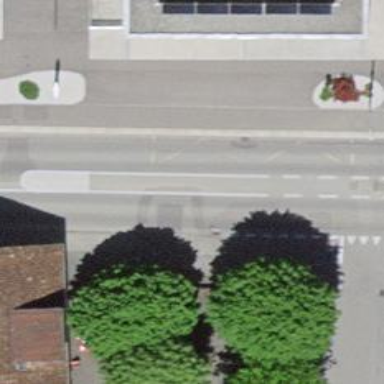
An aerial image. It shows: Bus stop with designated stop position for public transport.